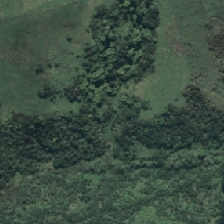
Land cover: grose_broom